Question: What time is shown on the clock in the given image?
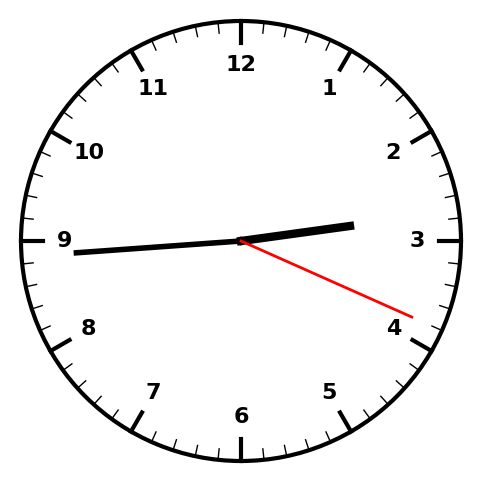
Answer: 02:44:19